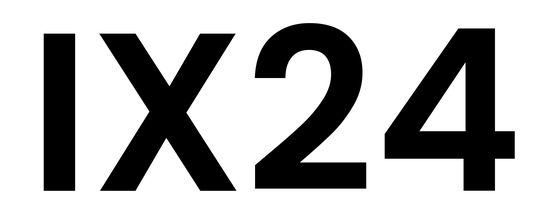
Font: Poppins-SemiBold